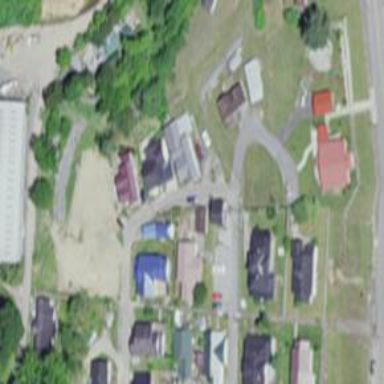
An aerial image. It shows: Residential road.